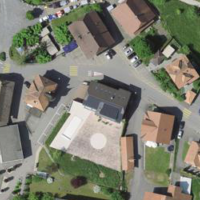
EUNIS habitat code: 54
Species observed at this site:
Aesculus hippocastanum